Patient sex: M
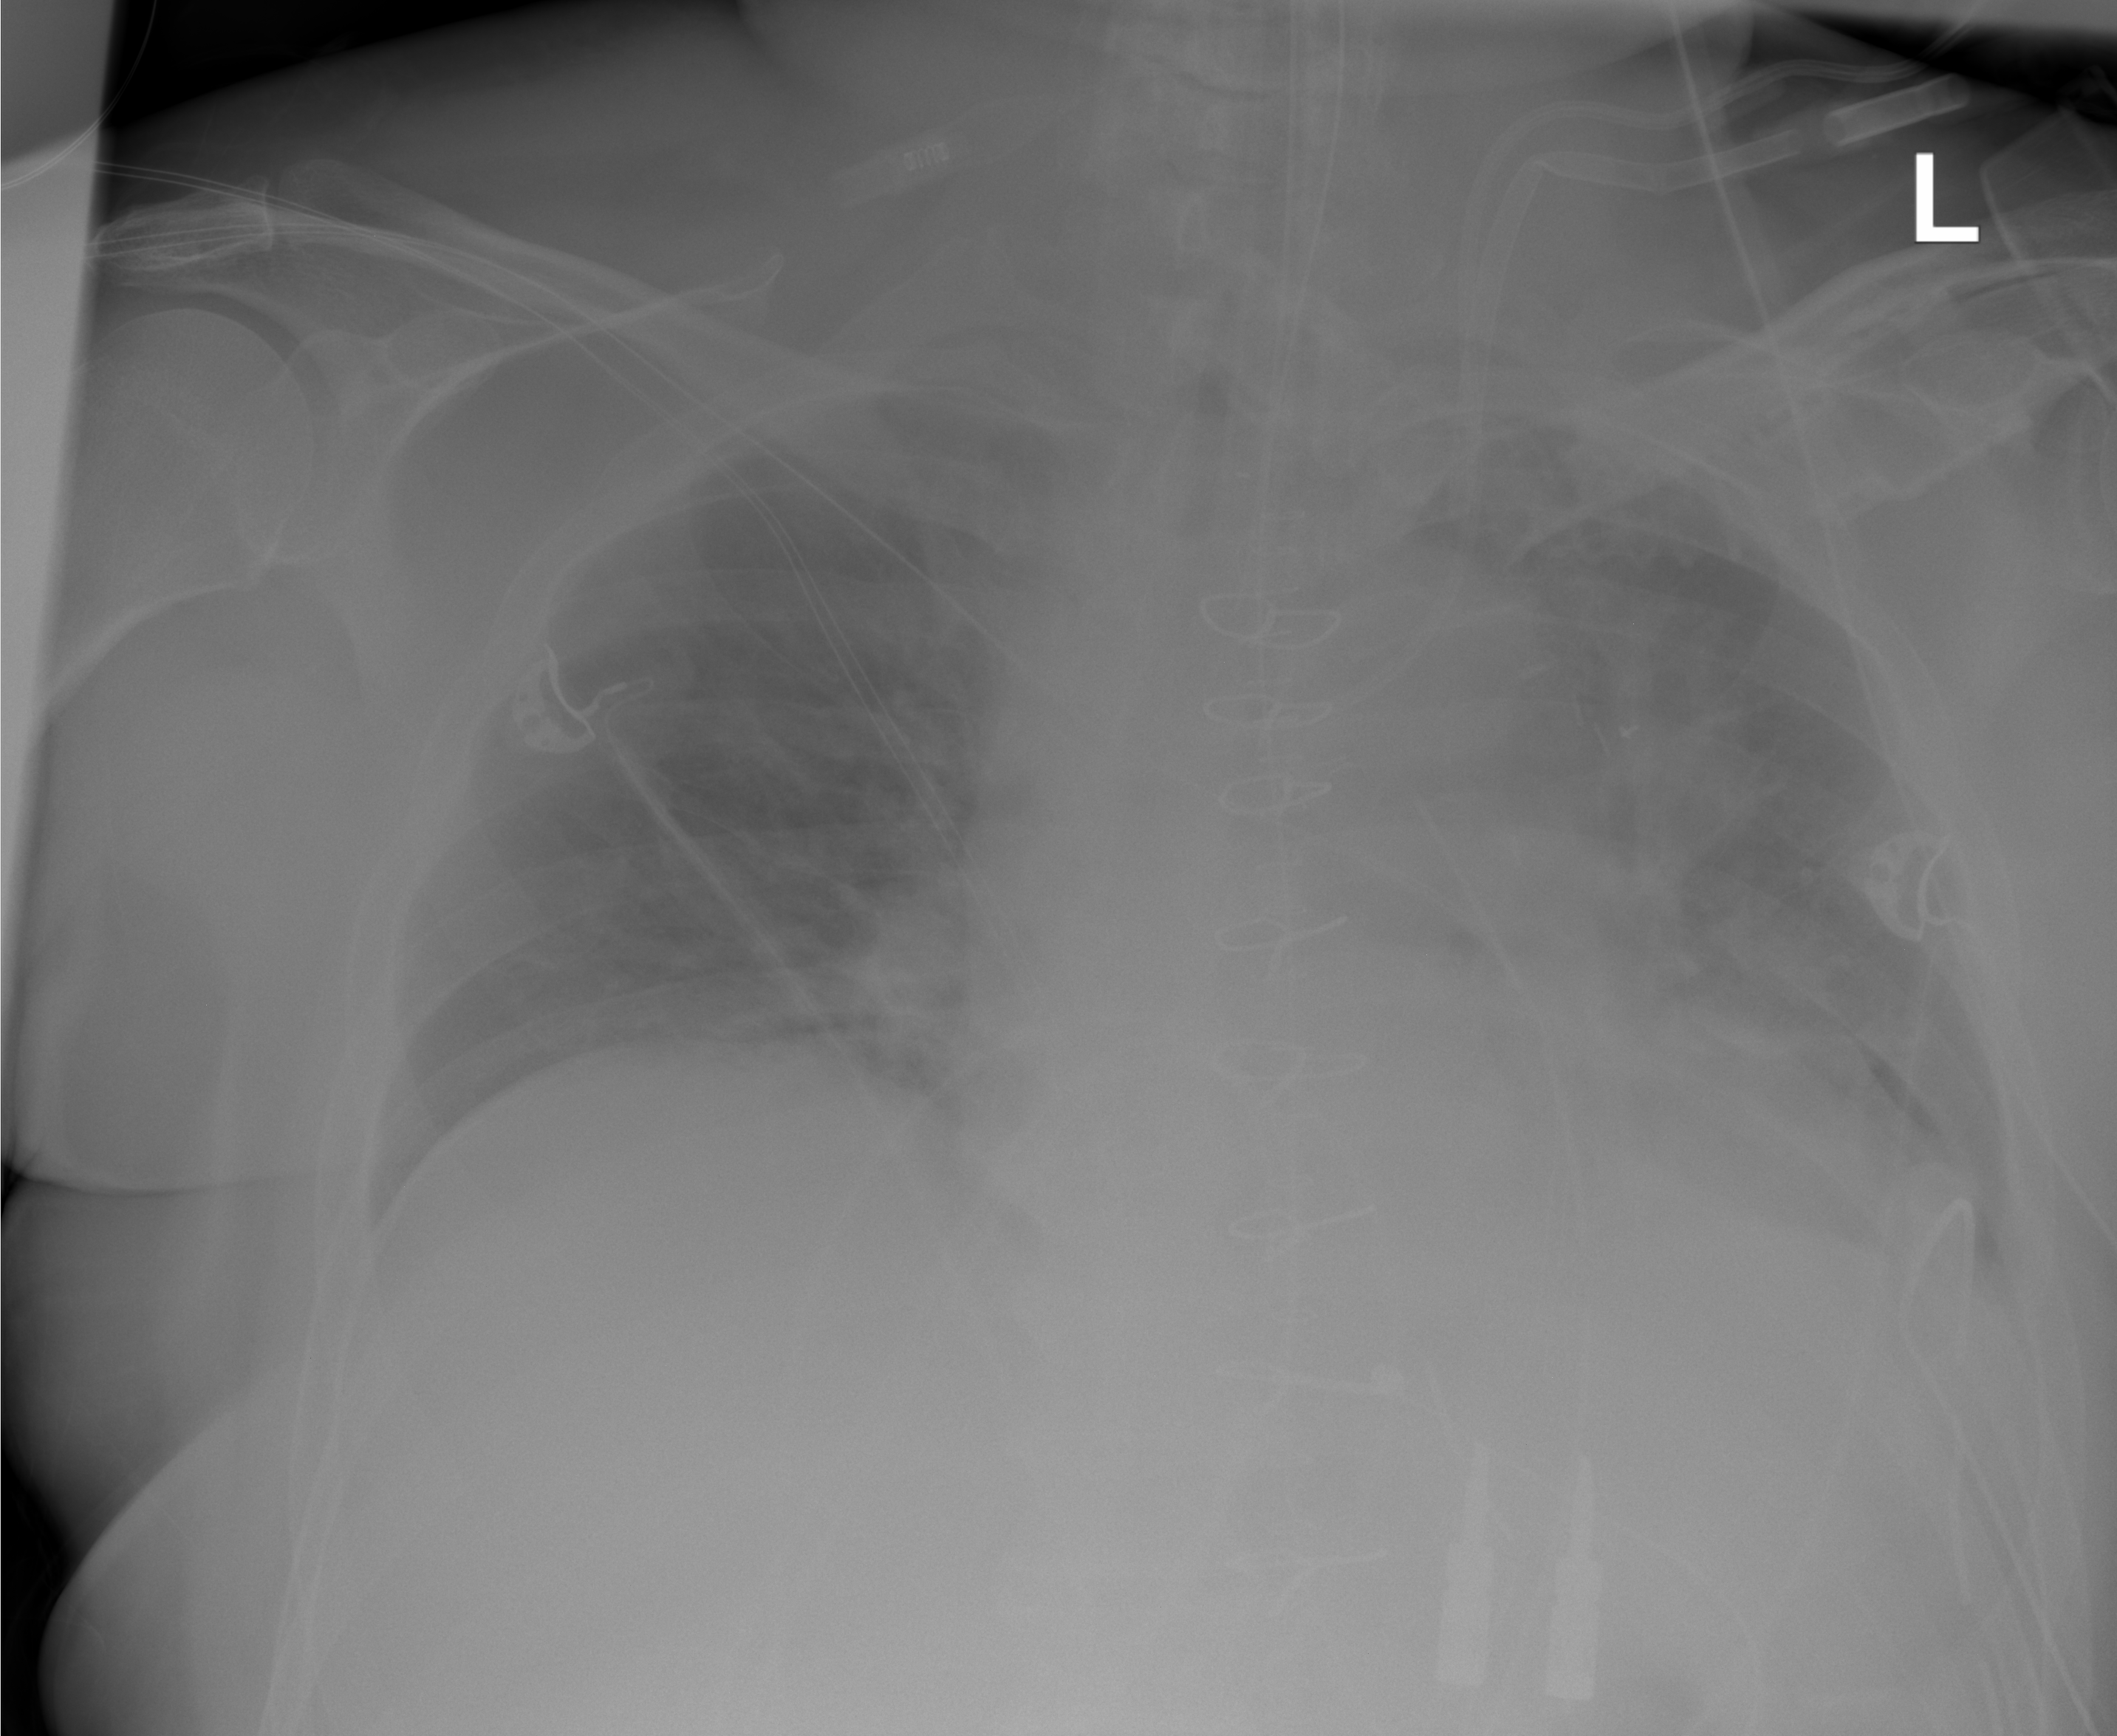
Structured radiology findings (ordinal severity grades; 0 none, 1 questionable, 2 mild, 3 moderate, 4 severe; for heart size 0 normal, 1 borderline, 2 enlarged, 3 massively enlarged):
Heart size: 2
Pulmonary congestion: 2
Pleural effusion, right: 0
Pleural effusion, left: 2
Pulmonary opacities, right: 0
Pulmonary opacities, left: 0
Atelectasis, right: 0
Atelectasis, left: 2